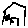
Label: house